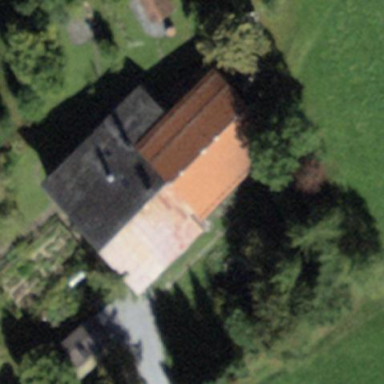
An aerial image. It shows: Barn.